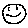
Label: smiley face